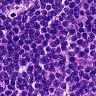
Metastatic tissue present: no